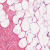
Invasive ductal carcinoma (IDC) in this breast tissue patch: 0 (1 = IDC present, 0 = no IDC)